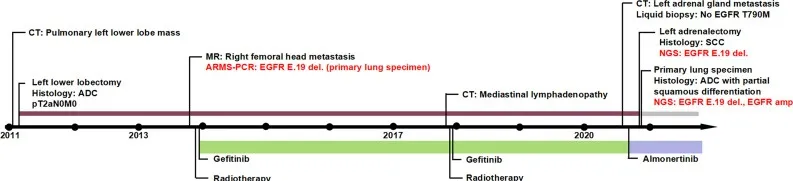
Timeline of the clinical course.
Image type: chart (chart)